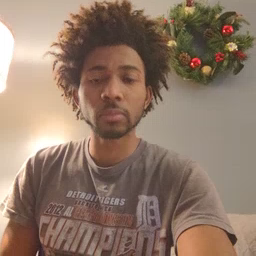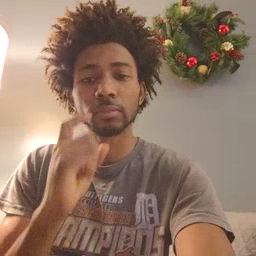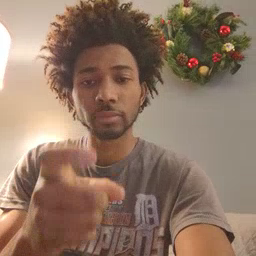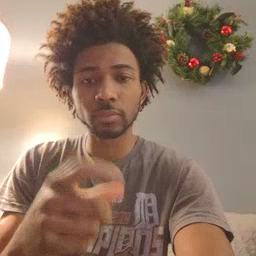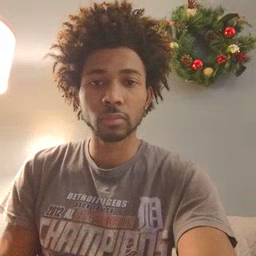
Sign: gift